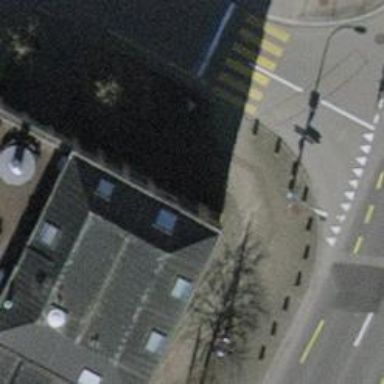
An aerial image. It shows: Kerb barrier.